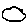
Label: cloud